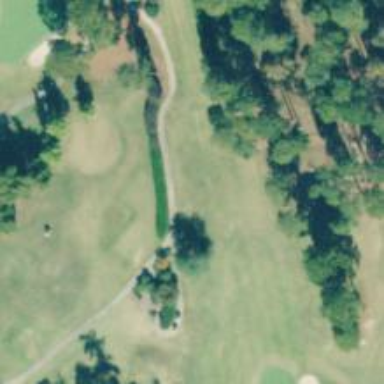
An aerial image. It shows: View of golf hole.